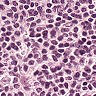
Metastatic tissue present: no